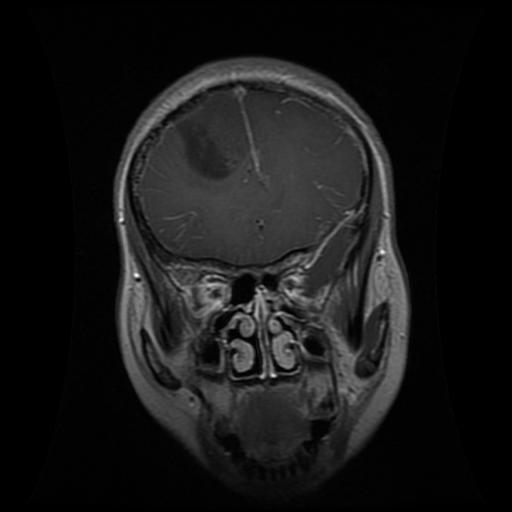
Label: glioma